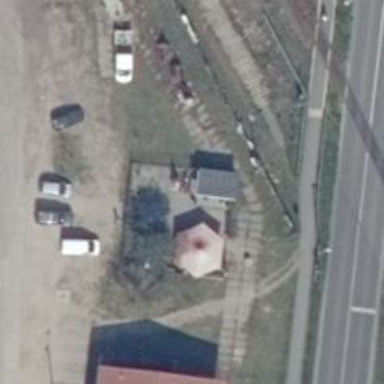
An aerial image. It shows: Fast food establishment.